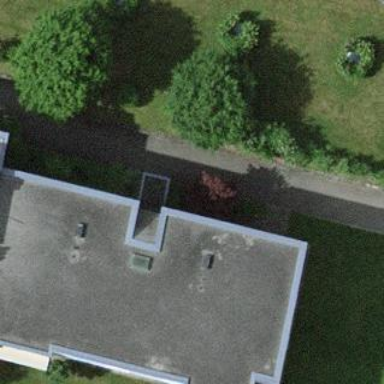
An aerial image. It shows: Residential building with flat roof.